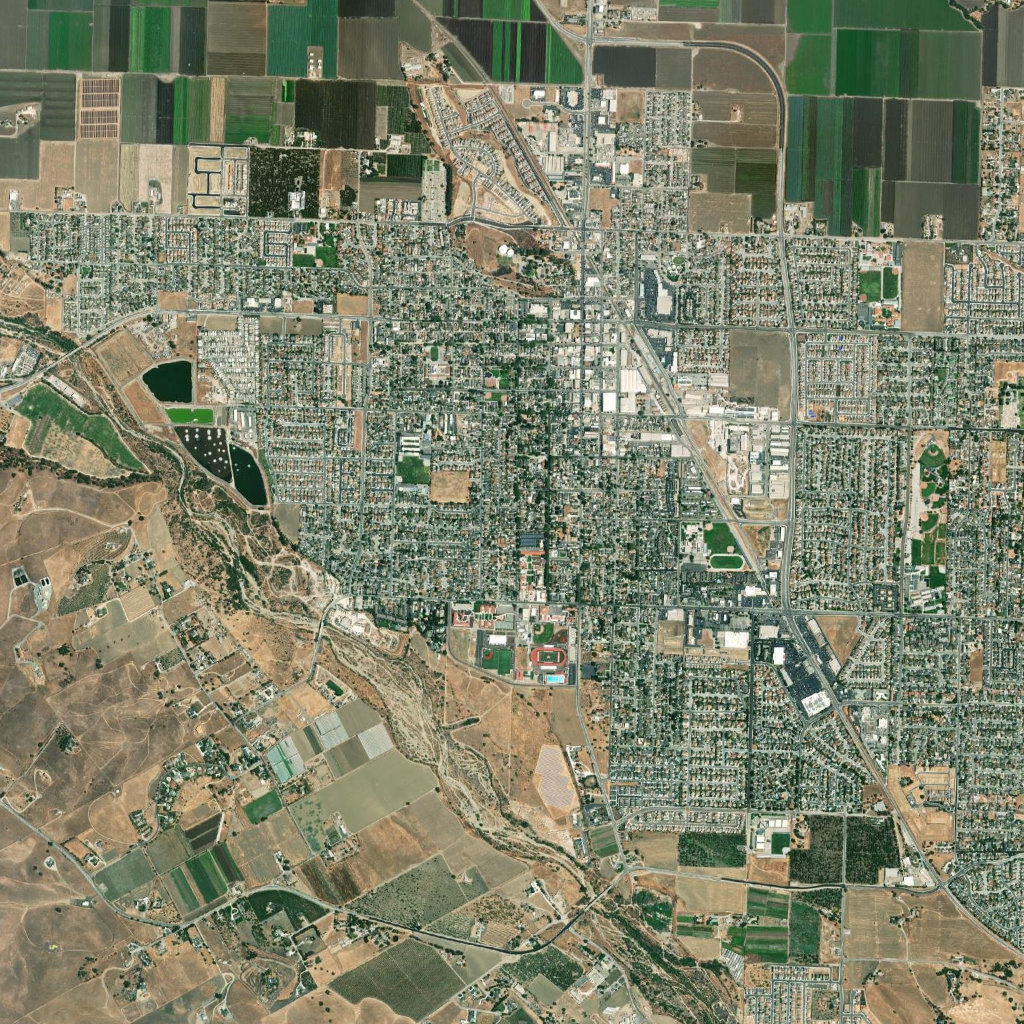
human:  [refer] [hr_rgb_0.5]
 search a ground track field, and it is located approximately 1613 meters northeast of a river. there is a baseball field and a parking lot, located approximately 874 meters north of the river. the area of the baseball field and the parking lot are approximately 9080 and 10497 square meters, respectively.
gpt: <box>[[69, 54, 72, 55, 0]]</box>